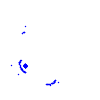
Particle: pion